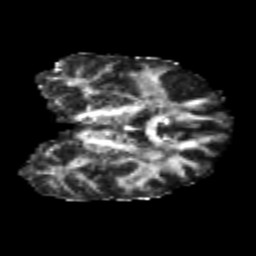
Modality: FA
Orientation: coronal
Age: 23
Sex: male
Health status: healthy
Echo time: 0.074 s